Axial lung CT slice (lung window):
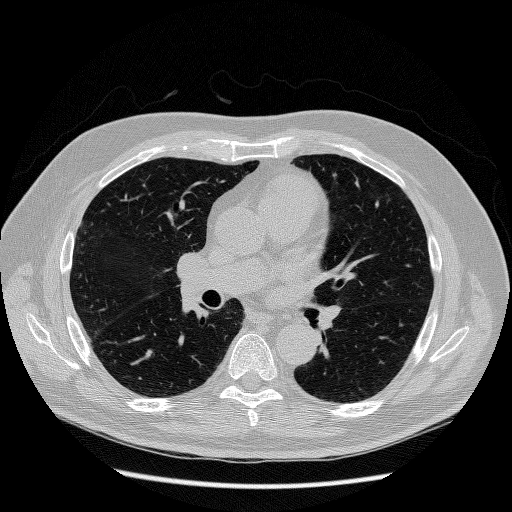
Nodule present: no